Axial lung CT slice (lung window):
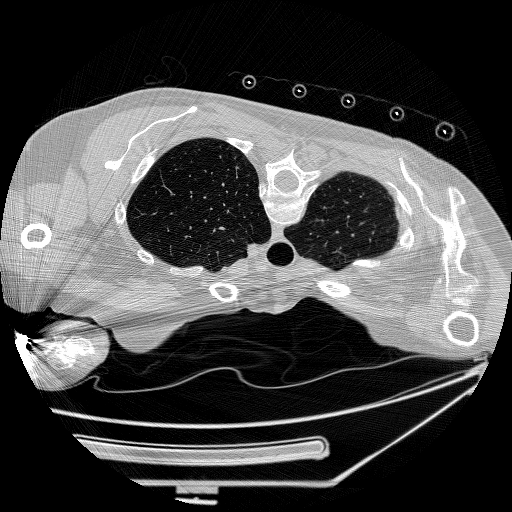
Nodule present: no